Question:
'''
using System;
using System.Collections.Generic;
using System.Linq;
using System.Text;
using System.Threading.Tasks;
using System.Windows;
using System.Windows.Controls;
using System.Windows.Data;
using System.Windows.Documents;
using System.Windows.Input;
using System.Windows.Media;
using System.Windows.Media.Imaging;
using System.Windows.Shapes;
using Microsoft.Win32;
namespace Demo
{
/// <summary>
/// Interaction logic for Window1.xaml
/// </summary>
public partial class Window1 : Window
{
public Window1()
{
InitializeComponent();
GetInstallApps();
}
public void GetInstallApps()
{
string uninstallkey = @"SOFTWARE\Microsoft\Windows\CurrentVersion\Uninstall";
RegistryKey rk;
using (rk = Registry.LocalMachine.OpenSubKey(uninstallkey))
{
foreach (string skName in rk.GetSubKeyNames())
{
using (RegistryKey sk = rk.OpenSubKey(skName))
{
try
{
lsitBox1.Items.Add(sk.GetValue("DisplayName") + " " + sk.GetValue("DisplayVersion"));
}
catch (Exception ex)
{ }
}
}
// txtblock1.Text = lsitBox1.Items.Count.ToString();
}
}
}
}
'''
Application give information about All install software in my windows but it containing space, i want to delete that space , And i know it will register with registery key, Because of that it will containing space if i want to remove that particular registry what can i do any idea Thank you
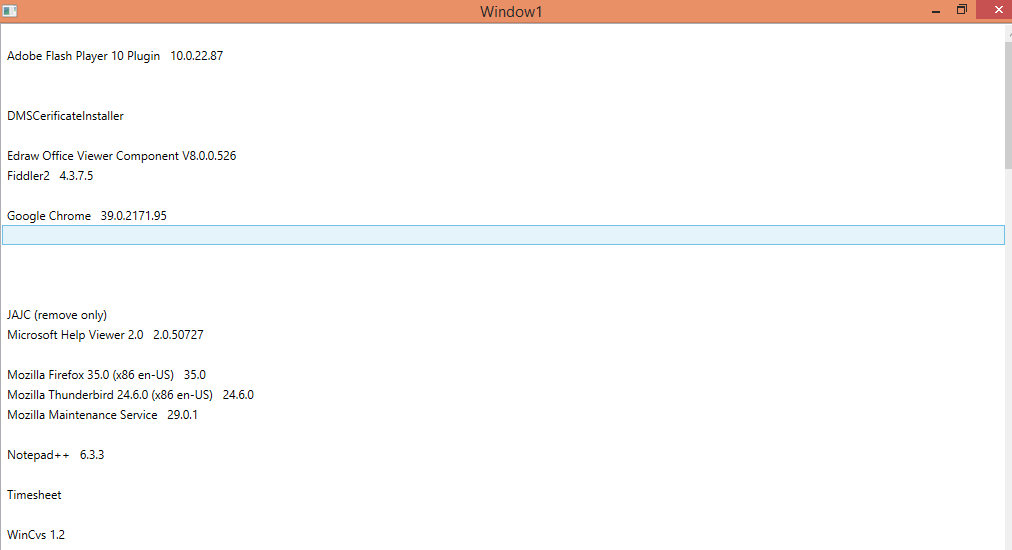
Answer: before try catch block add one line
if (sk.GetValue("") != null)